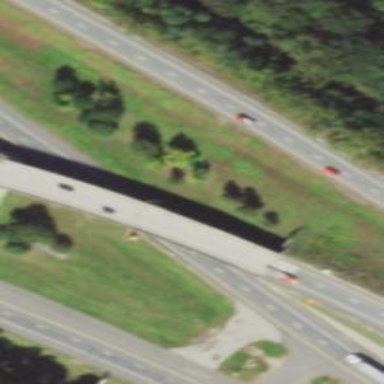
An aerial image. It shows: Motorway link bridge.